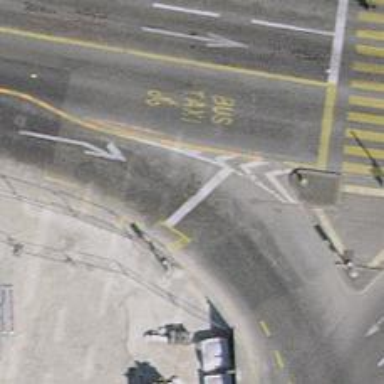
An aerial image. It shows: Road with traffic signals.